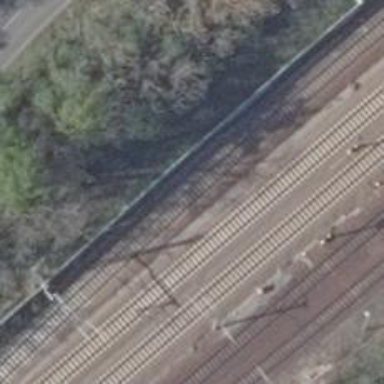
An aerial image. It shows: Rail siding with electrified contact lines.